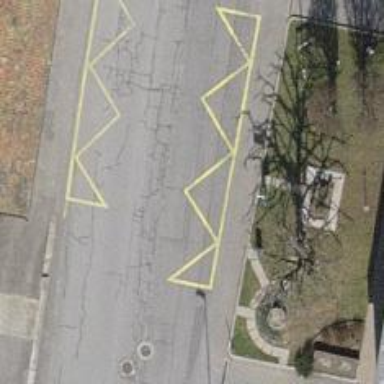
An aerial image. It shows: Bus stop equipped with public transport stop position.